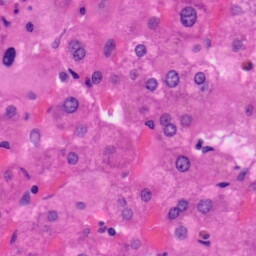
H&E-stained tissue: Liver